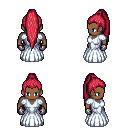
a pixel art fantasy rpg character, male body template, human, dark skin, underdress, robe skirt, ruby red extra-long topknot hairstyle, metal gloves, four views (front, back, left, right), 2x2 character sprite sheet, small pixel art, hard edges, no anti-aliasing